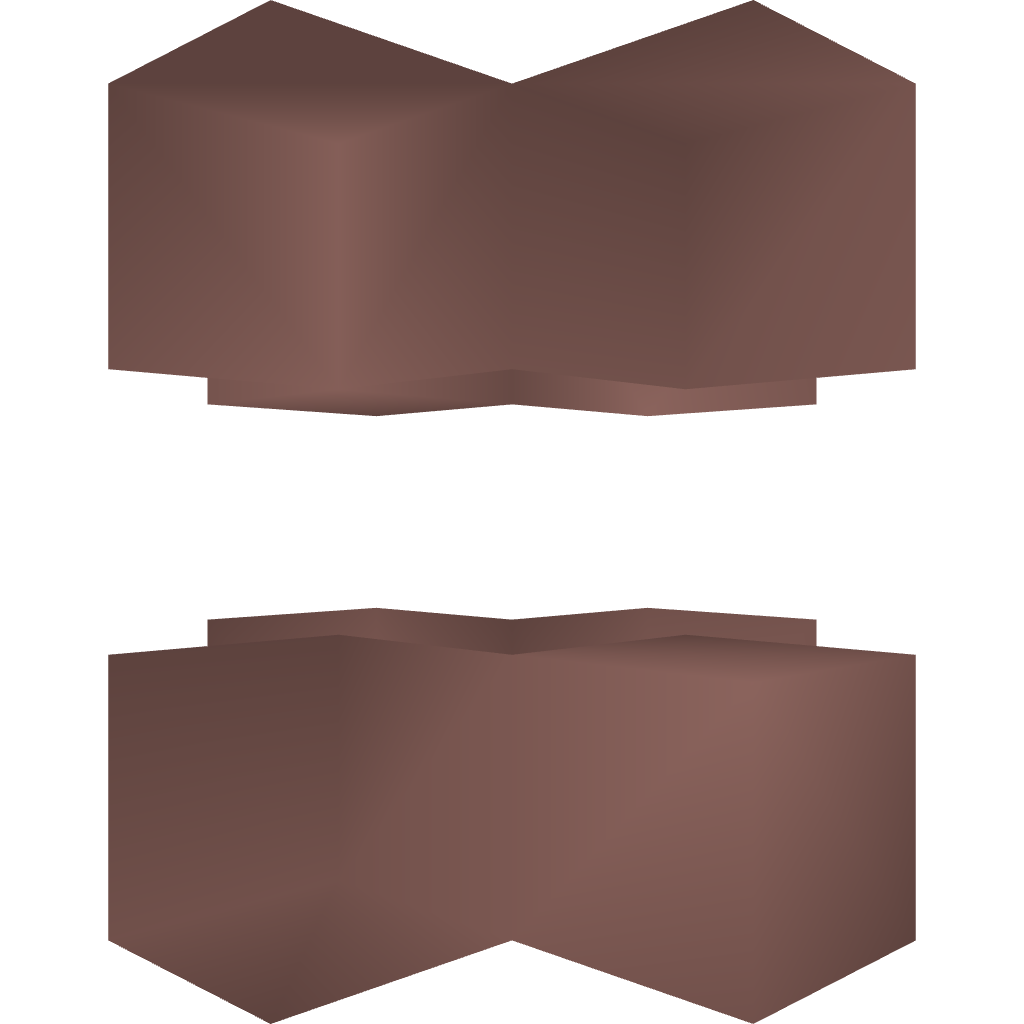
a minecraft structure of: Night Activated Light bad low quality